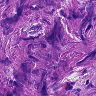
Metastatic tissue present: yes